【题型】解答题　【知识点】立体几何　【难度】easy
正方体 $ABCD-A'B'C'D'$ 中, 求证:

(1) $AC \perp$ 平面 $B'D'DB$;

(2) $BD$ 与 $B'C$ 的夹角的余弦值.
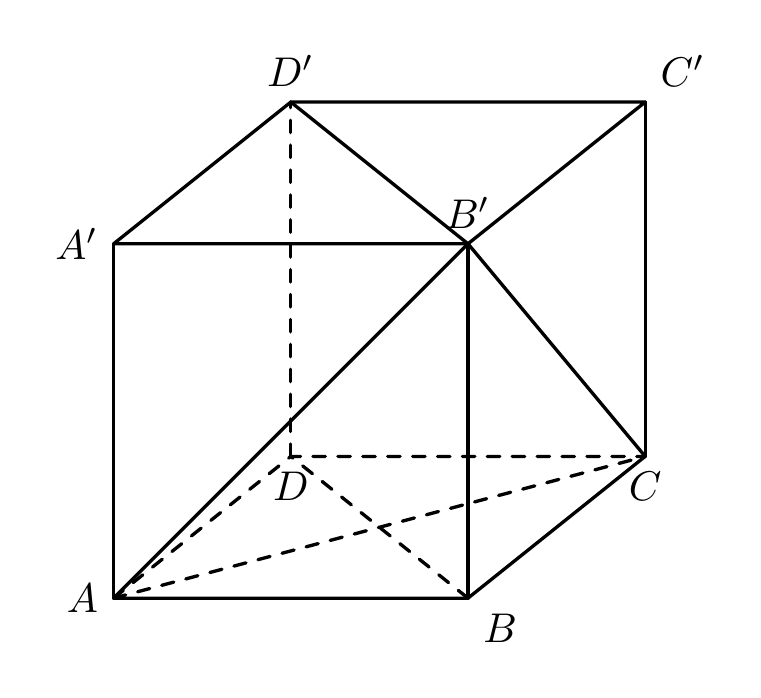
【解答】
【答案】 (1)证明见解析

(2)$\frac{1}{2}$

【知识点】 求异面直线所成的角、证明线面垂直

【分析】 (1) 证明出 $AC \perp BD$, $AC \perp BB'$, 再利用线面垂直的判定定理可证得结论成立;

(2) 推导出 $B'D' \parallel BD$, 所以 $BD$ 与 $B'C$ 的夹角为 $\angle CB'D'$ 或其补角, 求出 $\angle CB'D'$ 的值, 即可得解.

【详解】 (1) 因为四边形 $ABCD$ 为正方形, 所以 $AC \perp BD$,

因为 $BB' \perp$ 平面 $ABCD$, $AC \subset$ 平面 $ABCD$, 所以 $AC \perp BB'$,

因为 $BB' \cap BD = B$, $BB', BD \subset$ 平面 $B'D'DB$, 故 $AC \perp$ 平面 $B'D'DB$.

(2) 连接 $CD'$, 如下图所示:

在正方体 $ABCD-A'B'C'D'$ 中, $BB' \parallel DD'$, $BB' = DD'$,

故四边形 $BB'D'D$ 为平行四边形, 所以 $B'D' \parallel BD$,

所以 $BD$ 与 $B'C$ 的夹角为 $\angle CB'D'$ 或其补角,

易知 $\triangle CB'D'$ 为等边三角形, 故 $\angle CB'D' = 60^\circ$.

因此, $BD$ 与 $B'C$ 的夹角的余弦值为 $\cos 60^\circ = \frac{1}{2}$.
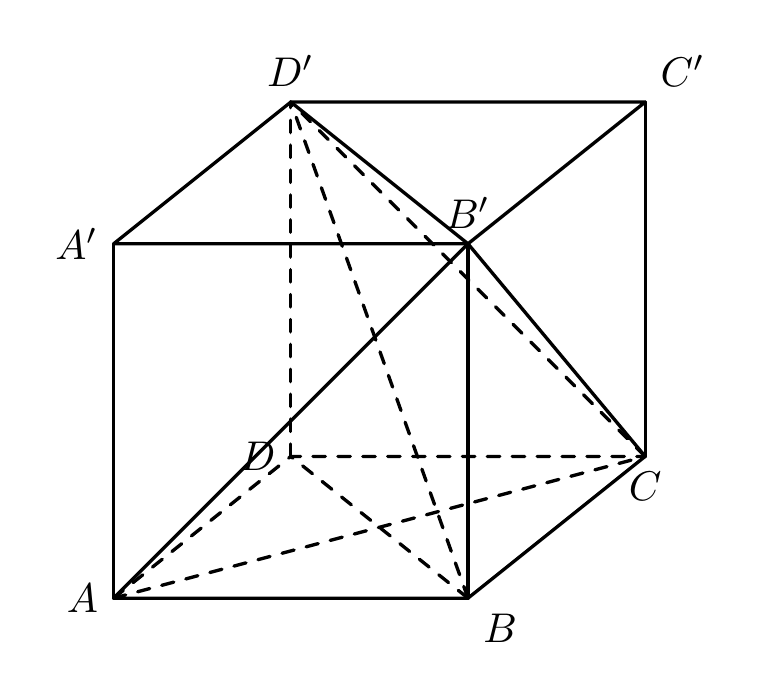